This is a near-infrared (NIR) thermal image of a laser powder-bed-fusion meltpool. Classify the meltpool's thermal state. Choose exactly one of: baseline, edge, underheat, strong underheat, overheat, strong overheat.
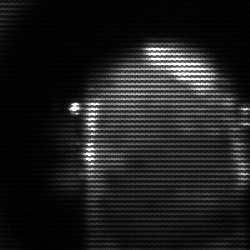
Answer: baseline